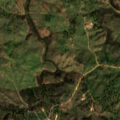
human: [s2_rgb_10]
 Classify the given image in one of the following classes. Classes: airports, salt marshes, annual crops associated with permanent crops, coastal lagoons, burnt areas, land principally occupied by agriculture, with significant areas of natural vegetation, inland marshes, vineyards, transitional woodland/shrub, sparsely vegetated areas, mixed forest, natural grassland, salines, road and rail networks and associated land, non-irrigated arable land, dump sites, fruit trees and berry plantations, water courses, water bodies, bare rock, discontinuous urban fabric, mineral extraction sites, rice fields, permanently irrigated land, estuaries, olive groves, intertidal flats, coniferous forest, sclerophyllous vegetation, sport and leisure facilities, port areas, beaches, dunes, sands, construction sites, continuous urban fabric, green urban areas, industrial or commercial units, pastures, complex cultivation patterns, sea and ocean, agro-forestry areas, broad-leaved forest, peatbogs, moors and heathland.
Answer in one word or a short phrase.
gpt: agro-forestry areas